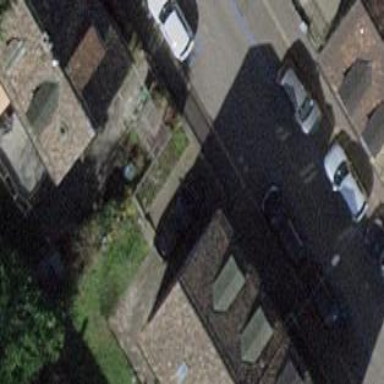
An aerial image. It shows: Semidetached house.